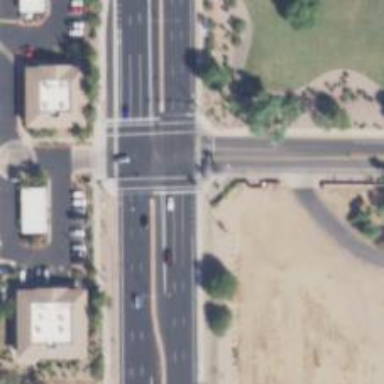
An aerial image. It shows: Solid stop line on the road.